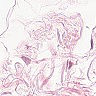
Metastatic tissue present: no